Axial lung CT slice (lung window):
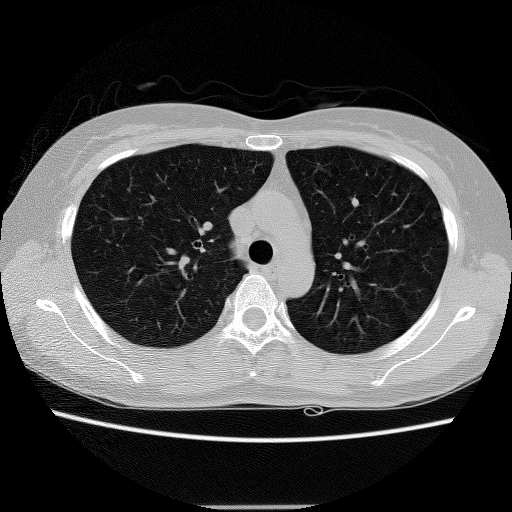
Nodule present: no